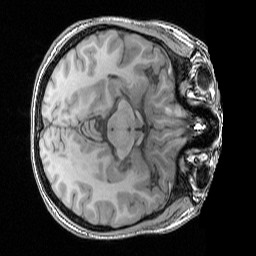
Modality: T1w
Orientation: axial
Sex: female
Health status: ill
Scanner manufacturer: siemens
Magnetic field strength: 3 T
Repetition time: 1.57 s
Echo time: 0.00342 s